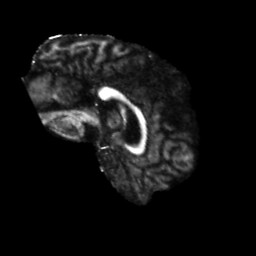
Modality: FA
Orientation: sagittal
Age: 56
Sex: male
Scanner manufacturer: siemens
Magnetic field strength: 3 T
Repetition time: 5.47 s
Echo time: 0.0854 s